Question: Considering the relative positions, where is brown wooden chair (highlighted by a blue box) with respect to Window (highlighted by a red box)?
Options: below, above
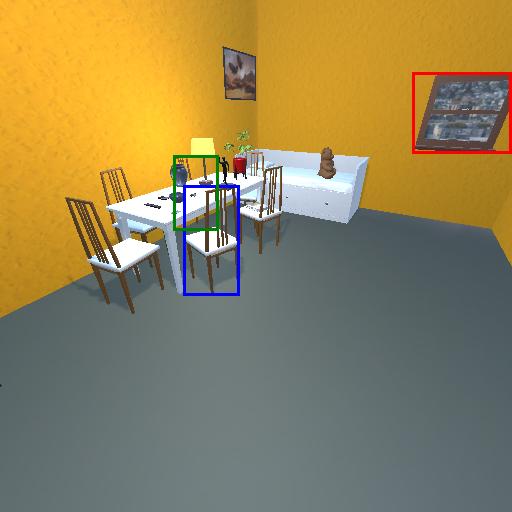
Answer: below